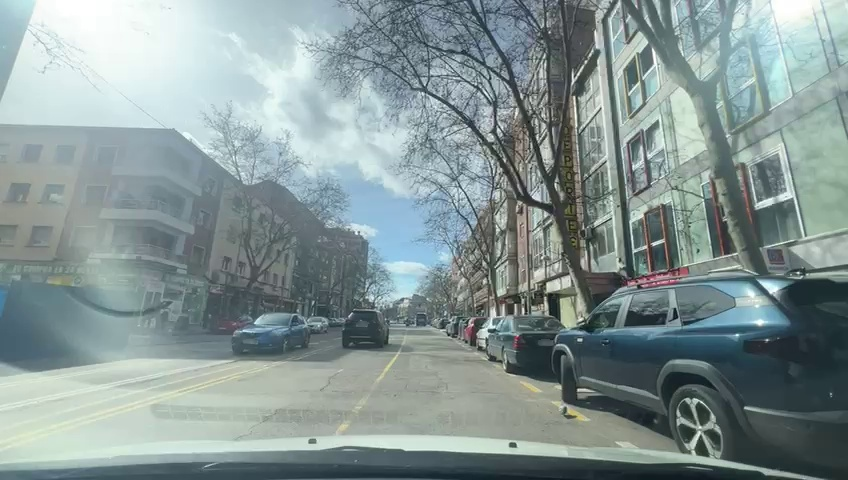
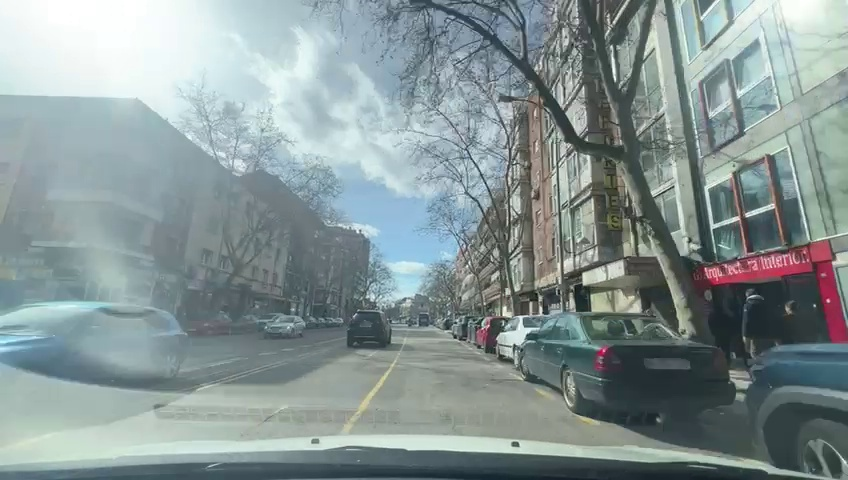
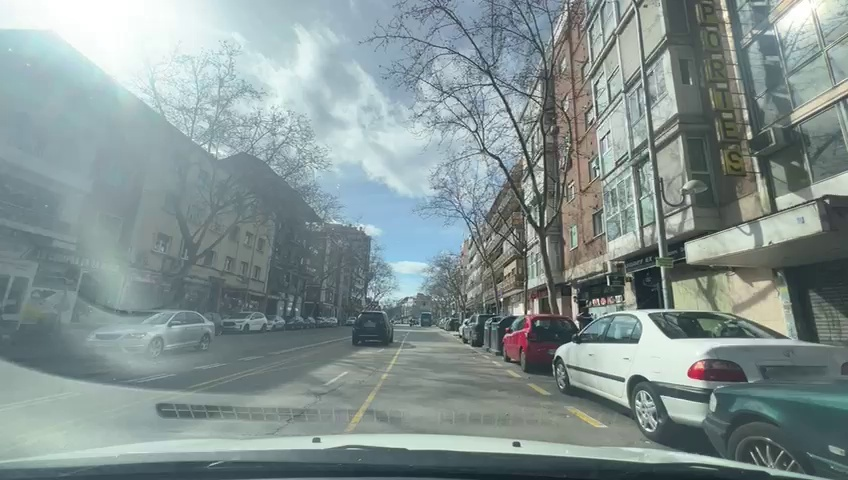
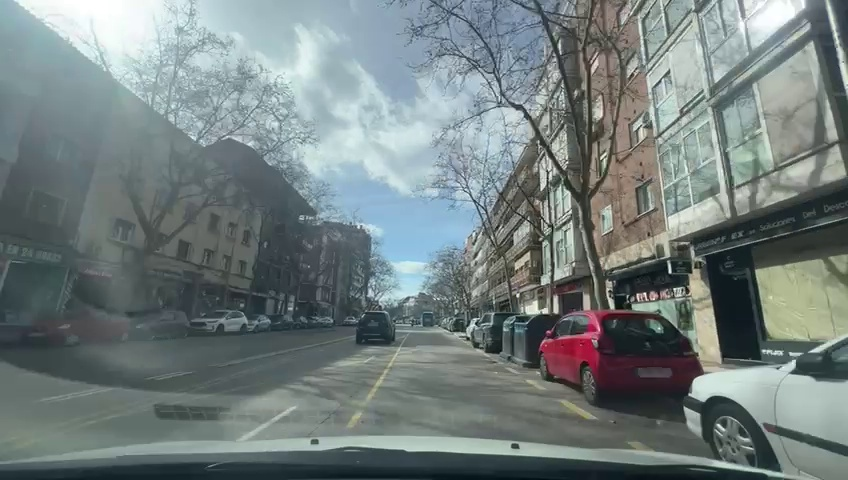
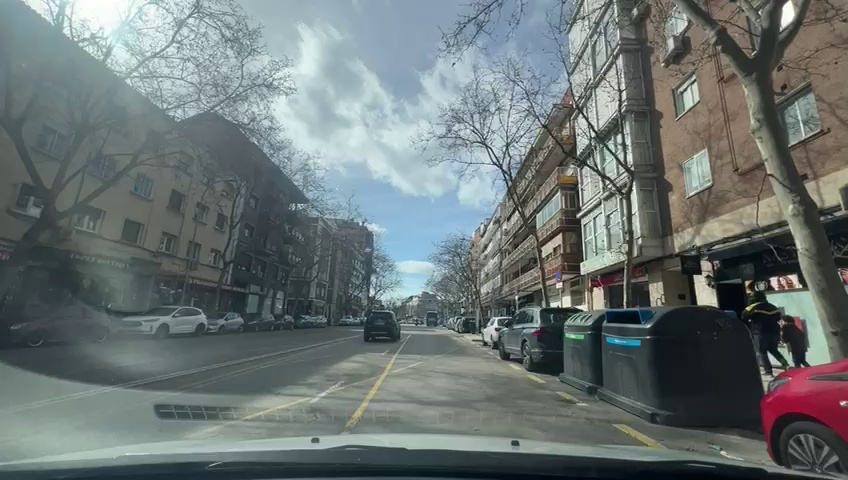
Situation: Lateral parked car
Question: Are vehicles present on the right side of the ego lane?
Answer: Yes
Reasoning: There are vehicles parked in the left side of the ego lane

Situation: Lateral parked car
Question: Are vehicles parked parallel or perpendicular to the roadway near the ego lane?
Answer: Yes
Reasoning: There are vehicles parked parallel to the ego lane on the right side of the ego lane

Situation: Lateral parked car
Question: Does the environment indicate an urban road where curbside parking is permitted?
Answer: Yes
Reasoning: There are buildings and trees indicating clearly that we are in a urban road where curbside parking is allowed

Situation: Lateral parked car
Question: Is the ego vehicle traveling in a middle lane with traffic lanes on both sides?
Answer: No
Reasoning: There is traffic road only on the left side of the car, not on both indicated clearly by the road signs

Situation: Lateral parked car
Question: Are vehicles present on the left side of the ego lane?
Answer: Yes
Reasoning: There are vehicles present in the left side but they are not parked hey are moving in opposite direction